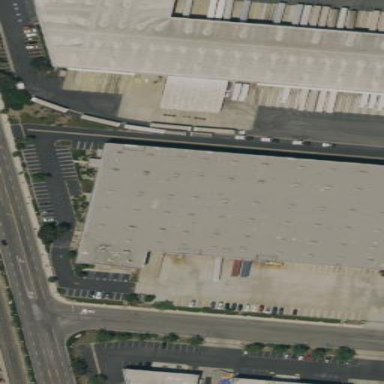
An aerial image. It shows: Warehouse building.